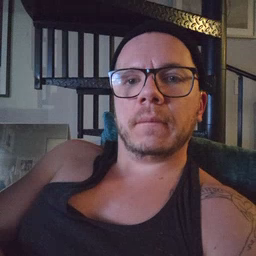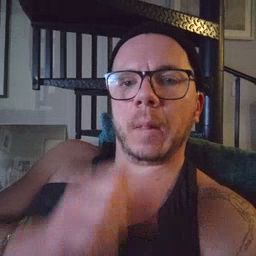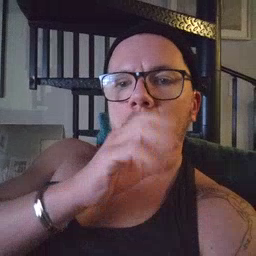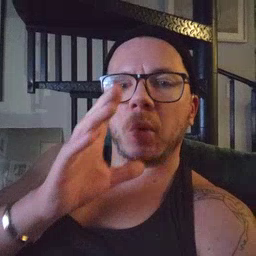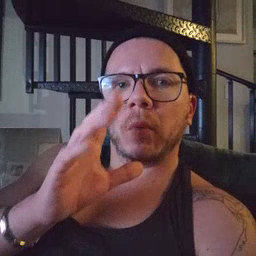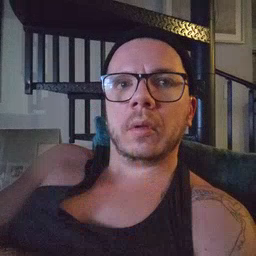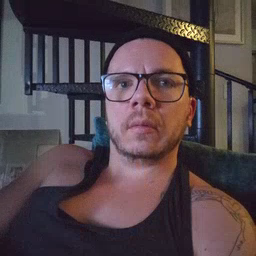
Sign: balloon